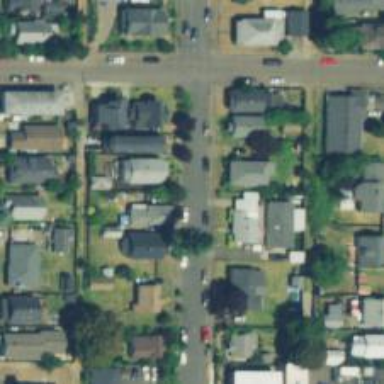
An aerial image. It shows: Residential road with sidewalk on the left.